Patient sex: F
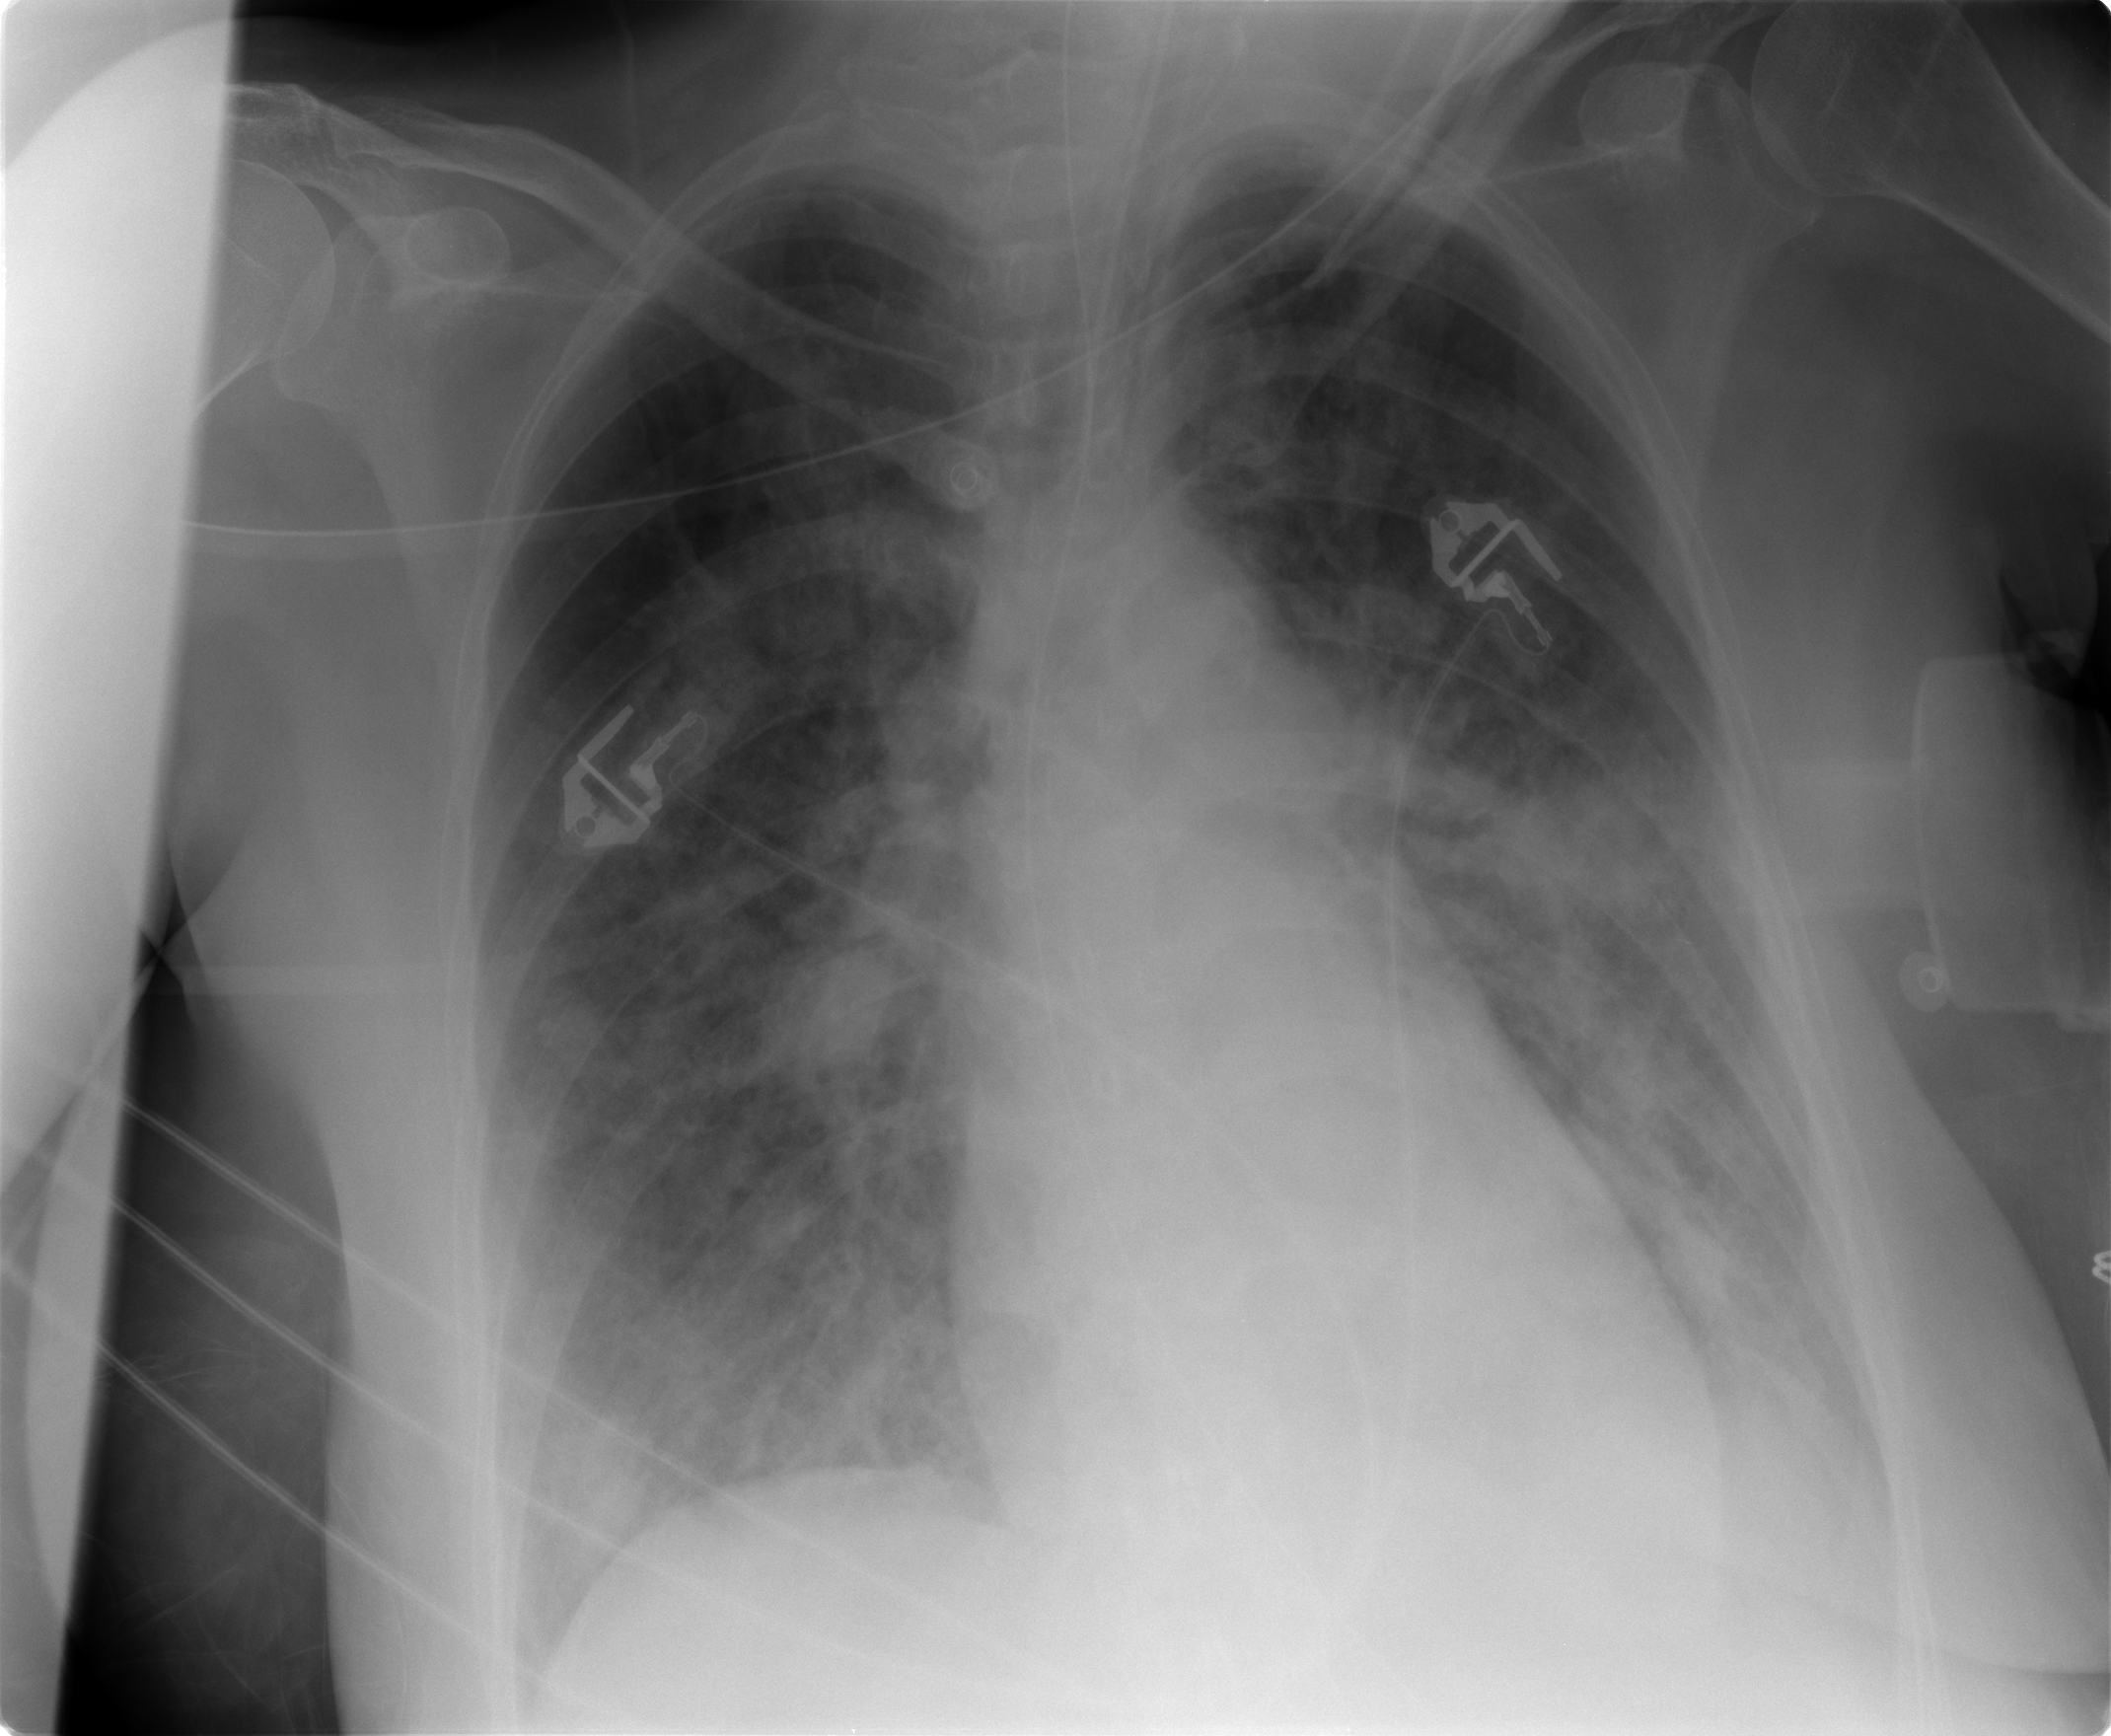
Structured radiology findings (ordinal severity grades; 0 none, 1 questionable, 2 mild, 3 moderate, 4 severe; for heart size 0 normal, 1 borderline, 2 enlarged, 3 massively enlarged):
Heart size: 0
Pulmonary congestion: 2
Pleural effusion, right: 0
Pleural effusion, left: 2
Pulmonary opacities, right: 2
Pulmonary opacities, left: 2
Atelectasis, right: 2
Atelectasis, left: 2